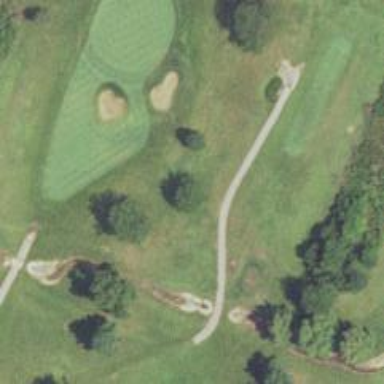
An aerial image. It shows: Service road used as golf cart path.